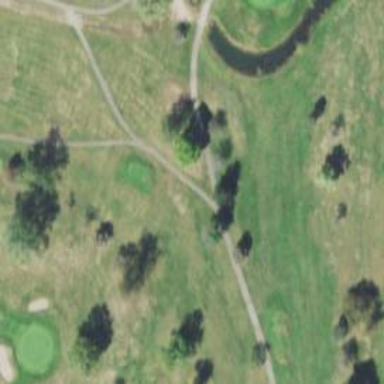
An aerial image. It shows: Path designed for golf carts.